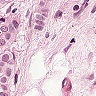
Metastatic tissue present: yes